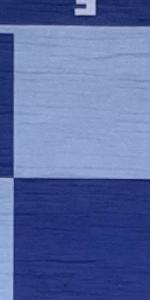
Label: Empty